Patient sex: M
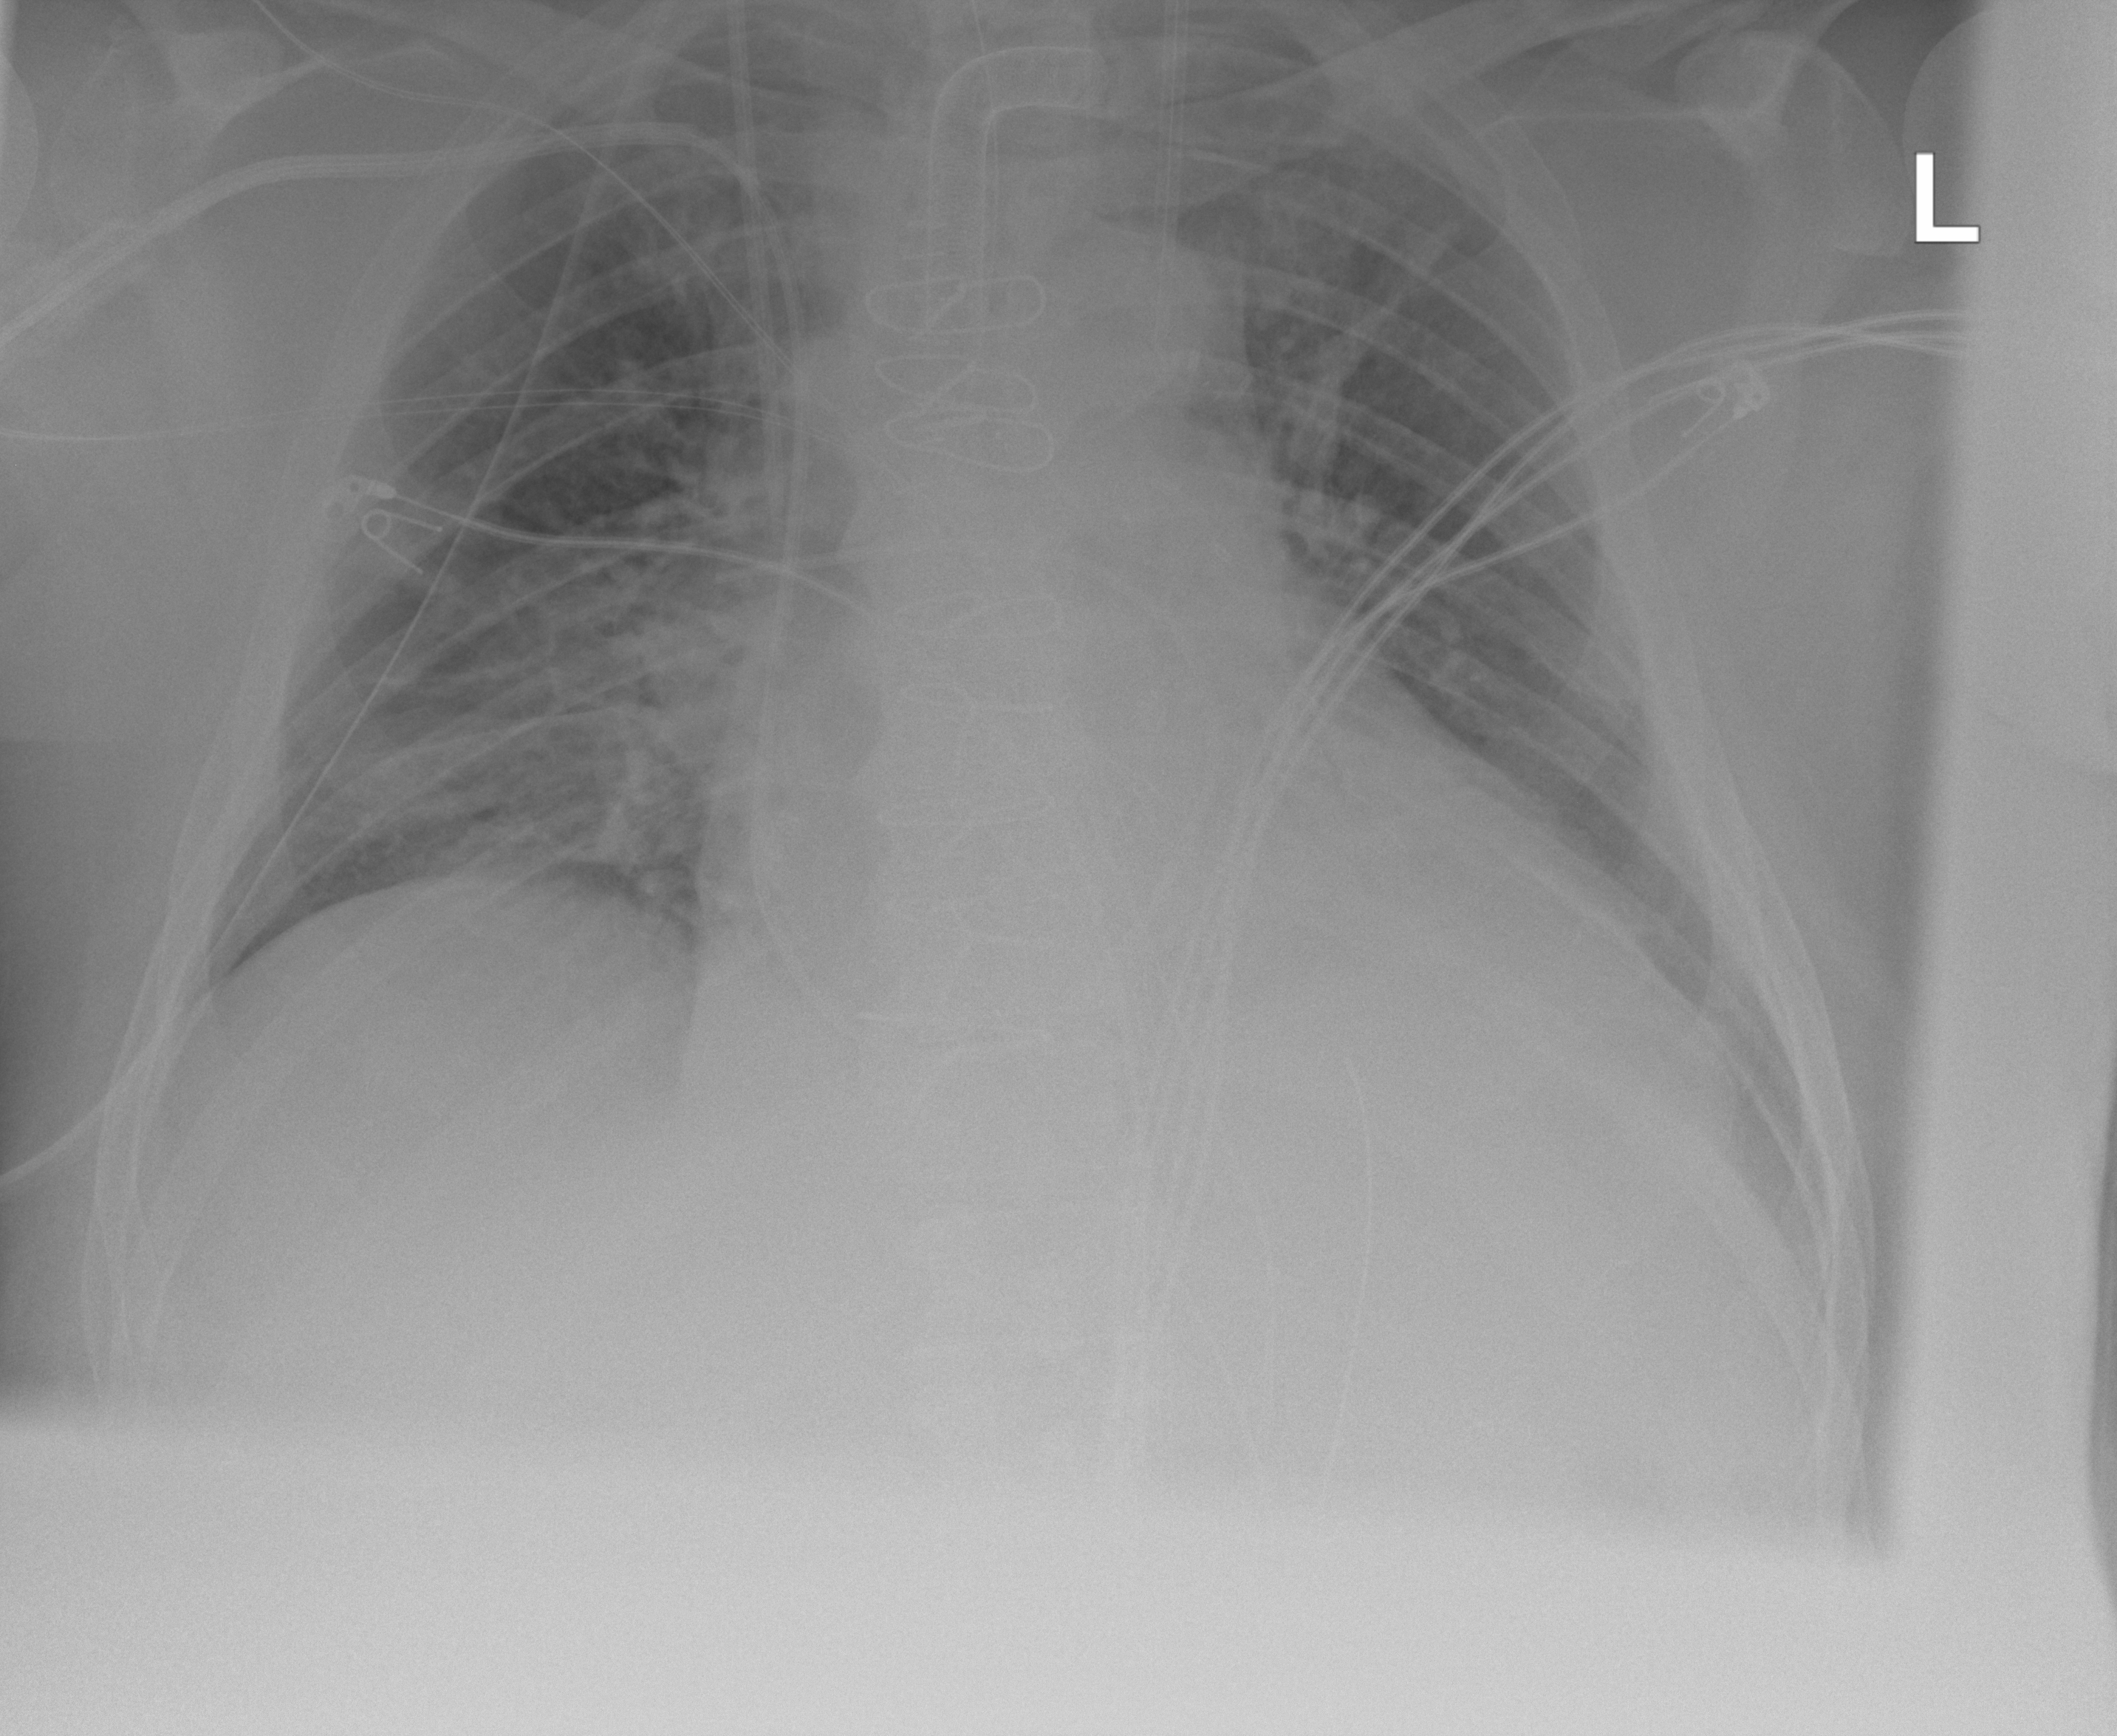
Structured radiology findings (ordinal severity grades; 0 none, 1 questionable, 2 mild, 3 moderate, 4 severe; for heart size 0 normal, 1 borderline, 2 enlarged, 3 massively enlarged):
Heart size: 2
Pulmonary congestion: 2
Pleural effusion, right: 0
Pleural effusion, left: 0
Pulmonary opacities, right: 0
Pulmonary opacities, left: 0
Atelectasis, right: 2
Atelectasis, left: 2